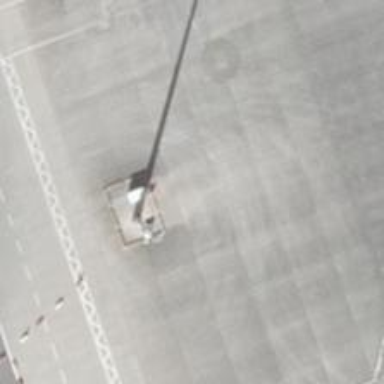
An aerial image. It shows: Mast structure.